Field crop: maize
Growth stage: 1
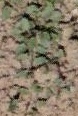
Species: convolvulus